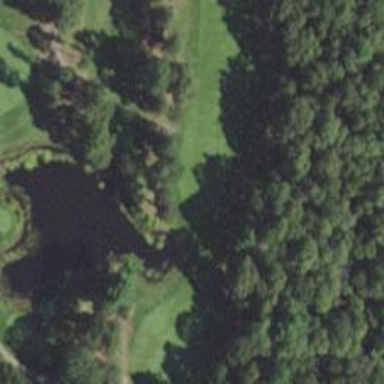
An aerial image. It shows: Golf fairway surrounded by grass.